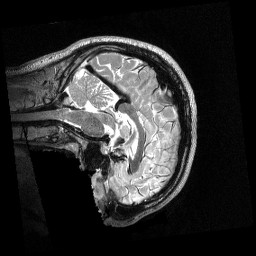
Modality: T2w
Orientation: sagittal
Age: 19
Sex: male
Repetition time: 3.2 s
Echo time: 0.563 s